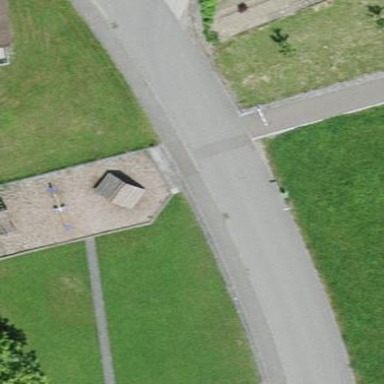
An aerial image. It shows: Playground area for leisure activities on the land.